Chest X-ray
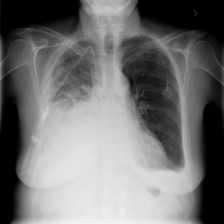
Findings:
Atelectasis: negative
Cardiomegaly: negative
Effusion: positive
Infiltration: negative
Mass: negative
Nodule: negative
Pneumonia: negative
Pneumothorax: negative
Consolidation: negative
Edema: negative
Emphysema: negative
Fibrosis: negative
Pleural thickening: negative
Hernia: negative